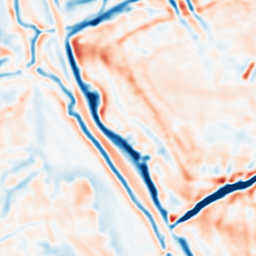
Category: multiscale
Decomposition family: dog_multiscale
Decomposition parameters: sigma_ratio: 1.4
n_scales: 3
base_sigma: 2
Upsampling method: sinc_hamming
Upsampling parameters: scale: 4
kernel_size: 8
Upsampling scale: 4